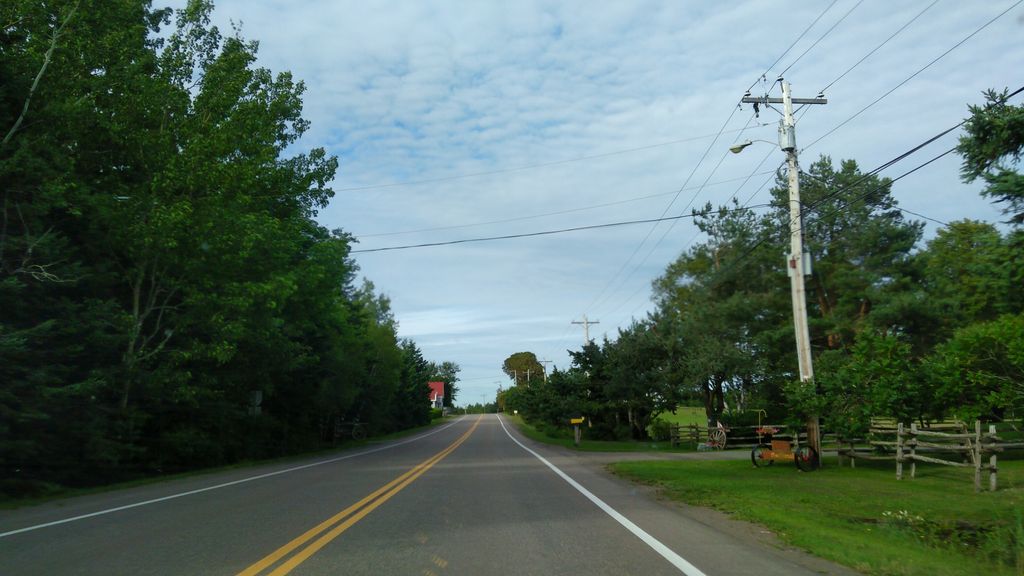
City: charlottetown